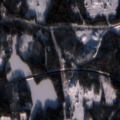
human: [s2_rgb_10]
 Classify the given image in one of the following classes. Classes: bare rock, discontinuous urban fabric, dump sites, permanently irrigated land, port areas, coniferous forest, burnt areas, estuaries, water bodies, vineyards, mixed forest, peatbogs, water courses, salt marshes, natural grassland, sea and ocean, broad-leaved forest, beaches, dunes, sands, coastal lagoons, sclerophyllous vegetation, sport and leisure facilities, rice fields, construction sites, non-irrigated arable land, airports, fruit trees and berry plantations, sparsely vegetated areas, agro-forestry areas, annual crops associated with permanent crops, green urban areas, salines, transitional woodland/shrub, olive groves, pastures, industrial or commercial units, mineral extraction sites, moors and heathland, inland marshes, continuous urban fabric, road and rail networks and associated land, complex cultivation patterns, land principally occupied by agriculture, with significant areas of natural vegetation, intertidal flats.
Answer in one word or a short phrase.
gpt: coniferous forest, mixed forest, transitional woodland/shrub